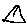
Label: triangle